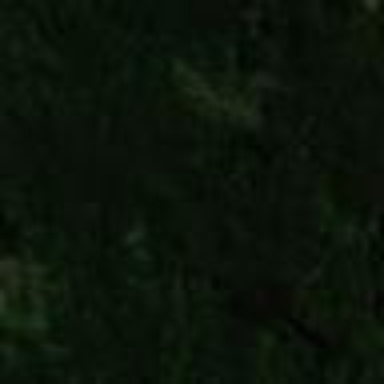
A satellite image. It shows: Non-coniferous forest with diverse vegetation.